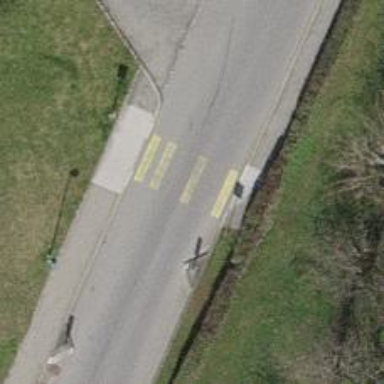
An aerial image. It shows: Uncontrolled zebra crossing on the road.